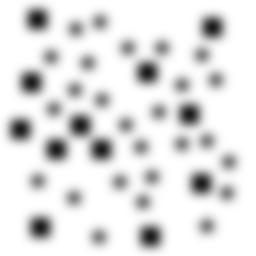
Squares: 12
Triangles: 0
Stars: 26
Total shapes: 38